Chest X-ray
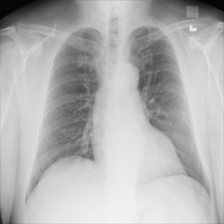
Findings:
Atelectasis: negative
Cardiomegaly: negative
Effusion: negative
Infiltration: negative
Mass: negative
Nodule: negative
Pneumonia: negative
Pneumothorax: negative
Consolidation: negative
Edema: negative
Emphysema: negative
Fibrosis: negative
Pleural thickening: negative
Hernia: negative